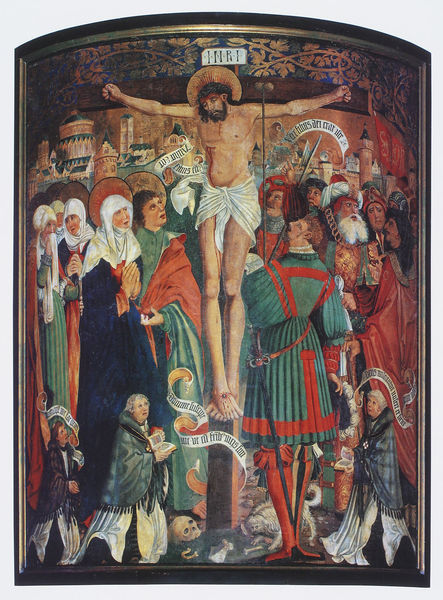
Titel: Kreuzigung
Künstler: Peter von Mainz
Standort: Erfurt, Dom (EU - D - Thüringen)
Schlagwörter: blau, grün, stadt, holz, rot, schleier, bart, schädel, gold, schrift, kette, memento mori, kreuz, religion, heiligenschein, totenkopf, christus, jesus, kreuzigung, wunden, knieend, mittelalter, priester, speer, jünger, maria, totenschädel, altarbild, kreuzigungsgruppe, stifter, schriftband, tafelmalerei, insi